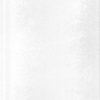
Label: dusty